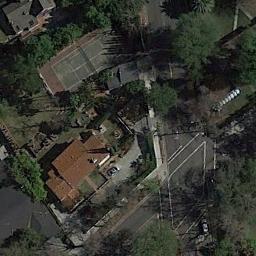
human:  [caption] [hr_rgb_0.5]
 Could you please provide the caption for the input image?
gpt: An intersection with sparse traffic located in a residential area with lots of trees .

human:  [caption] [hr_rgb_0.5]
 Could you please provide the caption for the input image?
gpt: There are many buildings and many trees around the intersection .

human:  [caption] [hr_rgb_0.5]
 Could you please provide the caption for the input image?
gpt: There are many buildings of different shapes and sizes beside the intersection .

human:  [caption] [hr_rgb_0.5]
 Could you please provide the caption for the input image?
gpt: There are few cars at the crossroads .

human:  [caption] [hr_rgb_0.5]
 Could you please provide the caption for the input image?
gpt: There are many green trees and a brown building beside the intersection .